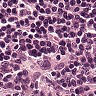
Metastatic tissue present: no